Question: I have requirement where I wanted to find the amount fields like $412,341.40 from document.
I tried '$("div:contains($)").css("background-color","yellow")' but it returning parent div's also, and i just wanted color the child ones.
for e.g see the below image, the above jquery coloring both div's parent and child.
How can i color child div only? I am trying find all div's which contains string like $123,55.60.
Any help is greatly appreciated.
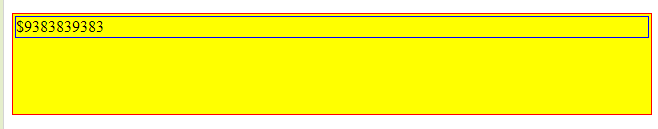
Answer: This will give your the direct parent.
'''
$('div>:contains("$")').last().css("background-color","yellow")
'''
<URL>
EDIT: The above will work great for only one occurrence of '$'. For multiple occurrences of text, use below code. This makes use '.each()' and looks for a closing '</div>' tag each time.
'''
var divs = $('div>:contains("$")');
divs.each(function() {
var htmlinner = $(this).html();
if(htmlinner.indexOf('</div>') == -1) {
$(this).css("background-color", "yellow");
}
});
'''
<URL>